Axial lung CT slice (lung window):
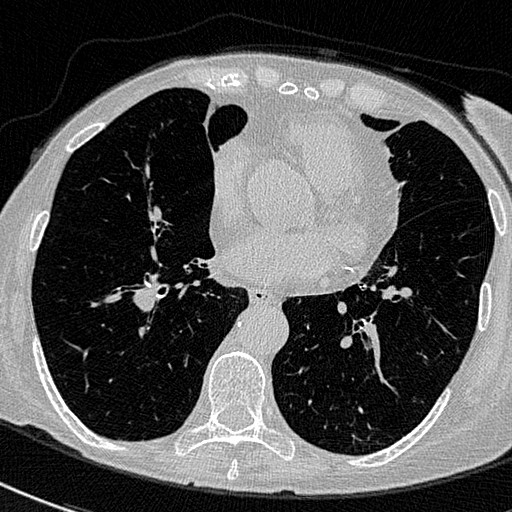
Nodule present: no